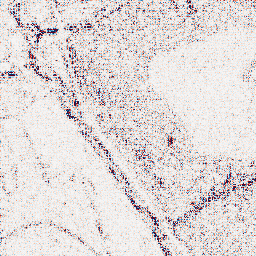
Category: wavelet
Decomposition family: wavelet_biorthogonal
Decomposition parameters: wavelet: bior5.5
level: 1
Upsampling method: edge_directed
Upsampling parameters: scale: 2
Upsampling scale: 2